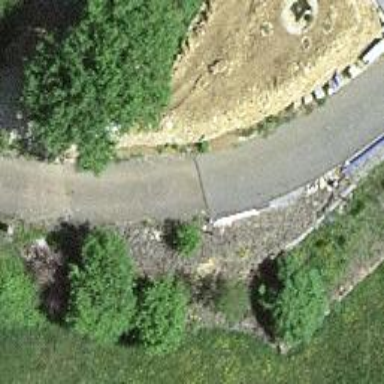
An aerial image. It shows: Paved driveway designated as service road.